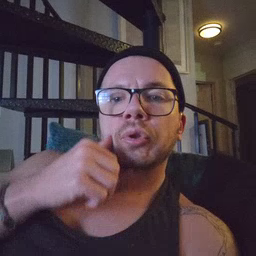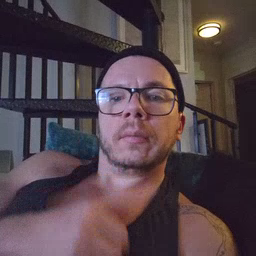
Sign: girl